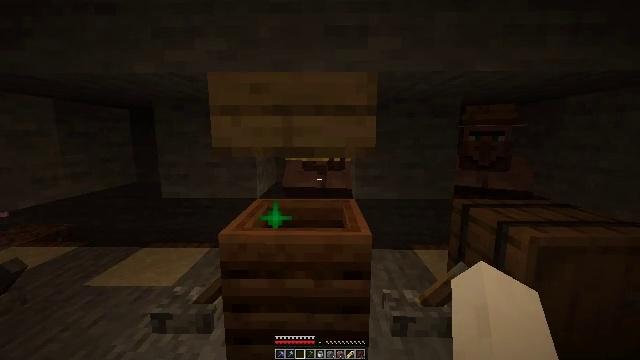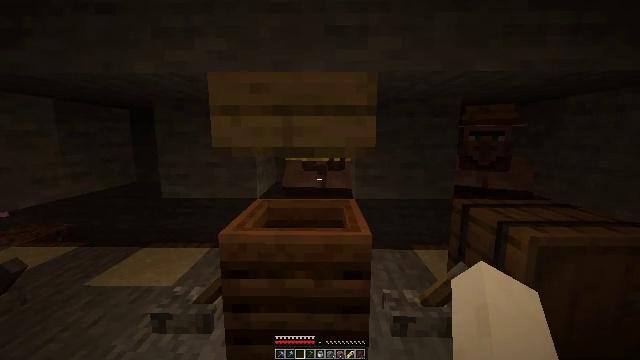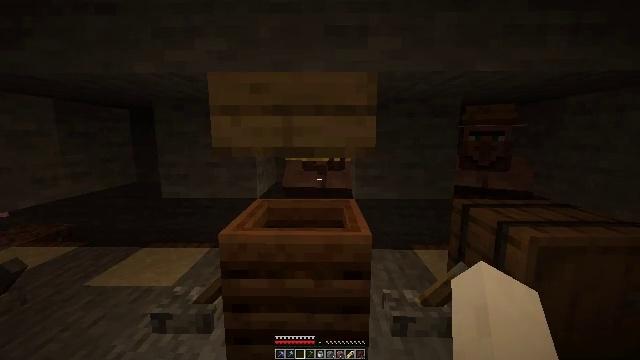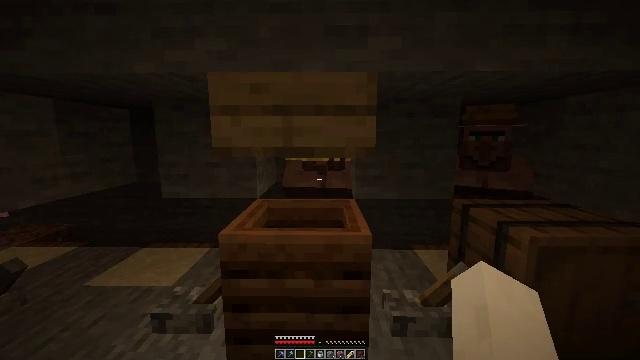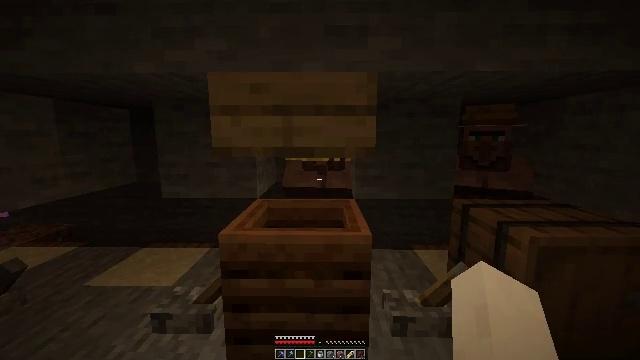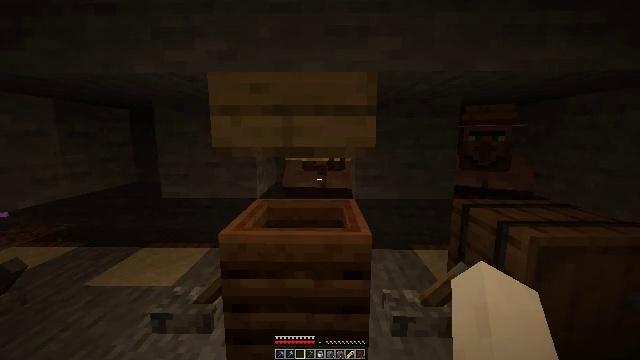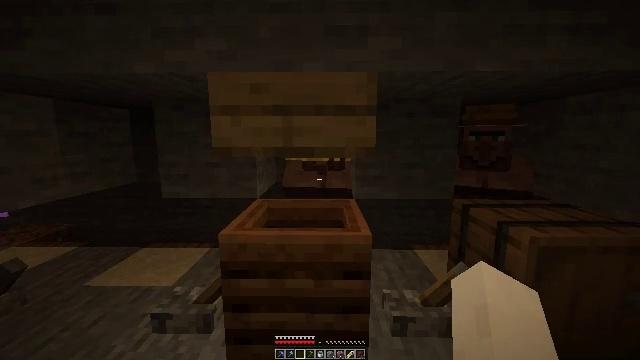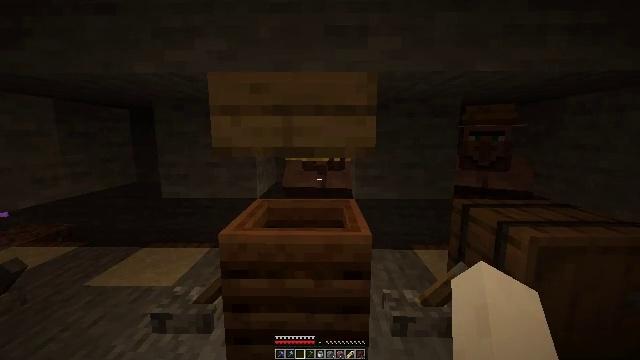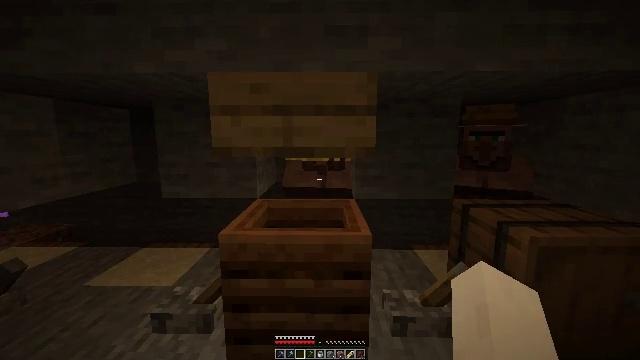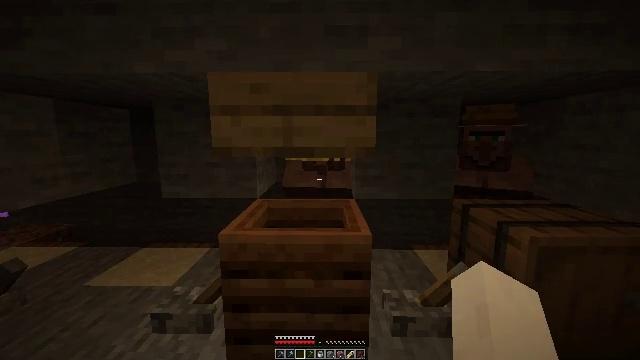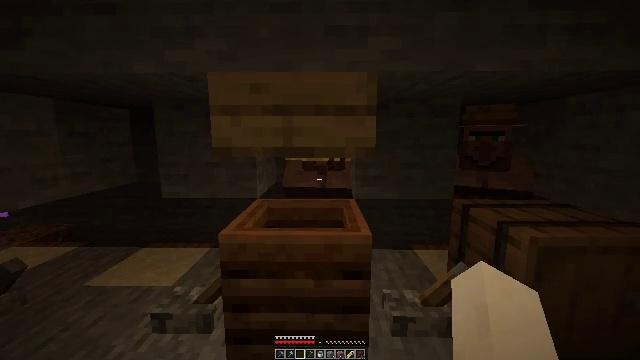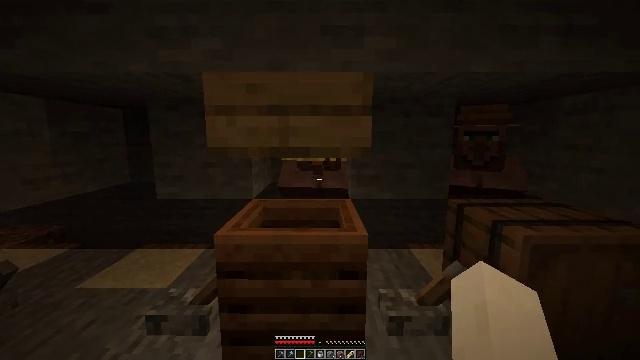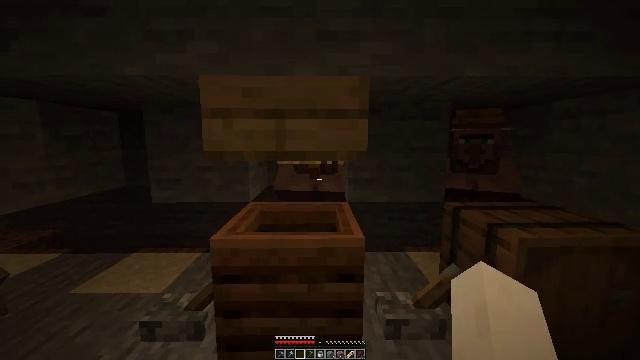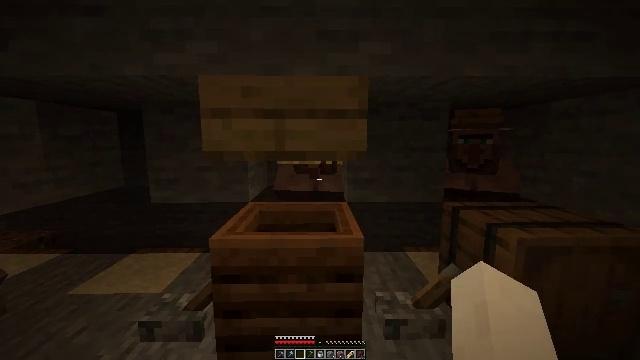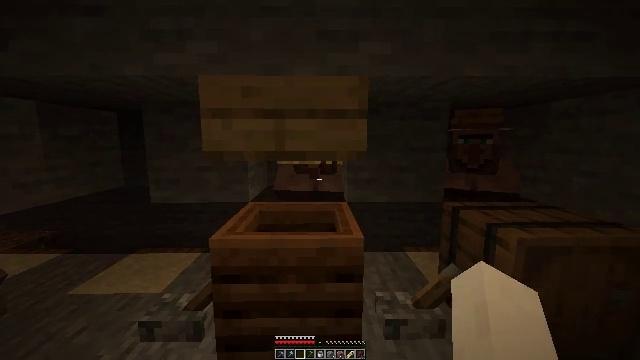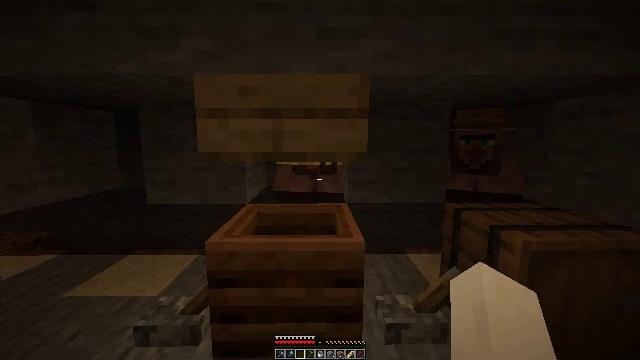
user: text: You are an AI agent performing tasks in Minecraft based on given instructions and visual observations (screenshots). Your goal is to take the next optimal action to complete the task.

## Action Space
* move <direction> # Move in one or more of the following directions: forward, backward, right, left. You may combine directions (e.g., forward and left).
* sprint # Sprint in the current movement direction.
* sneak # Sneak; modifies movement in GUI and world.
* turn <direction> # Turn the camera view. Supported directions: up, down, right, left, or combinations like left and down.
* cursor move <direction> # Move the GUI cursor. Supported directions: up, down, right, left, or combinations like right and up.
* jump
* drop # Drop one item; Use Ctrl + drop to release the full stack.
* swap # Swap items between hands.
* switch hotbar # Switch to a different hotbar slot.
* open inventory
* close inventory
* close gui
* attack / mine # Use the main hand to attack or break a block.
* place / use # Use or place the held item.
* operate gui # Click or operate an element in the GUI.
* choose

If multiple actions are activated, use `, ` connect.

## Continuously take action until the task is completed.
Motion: motion action
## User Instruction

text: Break the composter to recycle it.
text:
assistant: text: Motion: use / place
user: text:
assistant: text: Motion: use / place
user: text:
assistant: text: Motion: use / place
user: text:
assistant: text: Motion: use / place
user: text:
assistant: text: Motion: no_op
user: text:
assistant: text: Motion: no_op
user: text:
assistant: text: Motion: no_op
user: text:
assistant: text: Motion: no_op
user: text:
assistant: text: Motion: no_op
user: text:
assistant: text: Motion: no_op
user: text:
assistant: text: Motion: no_op
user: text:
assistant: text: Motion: no_op
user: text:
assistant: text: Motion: no_op
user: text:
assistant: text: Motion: use / place
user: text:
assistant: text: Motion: move forward, use / place
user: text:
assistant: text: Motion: move forward, use / place
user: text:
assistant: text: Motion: use / place
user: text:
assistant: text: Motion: no_op
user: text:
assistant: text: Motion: no_op
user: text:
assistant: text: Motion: no_op
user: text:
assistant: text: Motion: no_op
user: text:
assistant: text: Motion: use / place
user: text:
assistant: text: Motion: use / place
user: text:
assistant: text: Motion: use / place
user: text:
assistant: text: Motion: use / place
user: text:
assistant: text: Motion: no_op
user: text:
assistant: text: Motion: no_op
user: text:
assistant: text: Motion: no_op
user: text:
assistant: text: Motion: no_op
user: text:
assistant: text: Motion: no_op